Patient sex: M
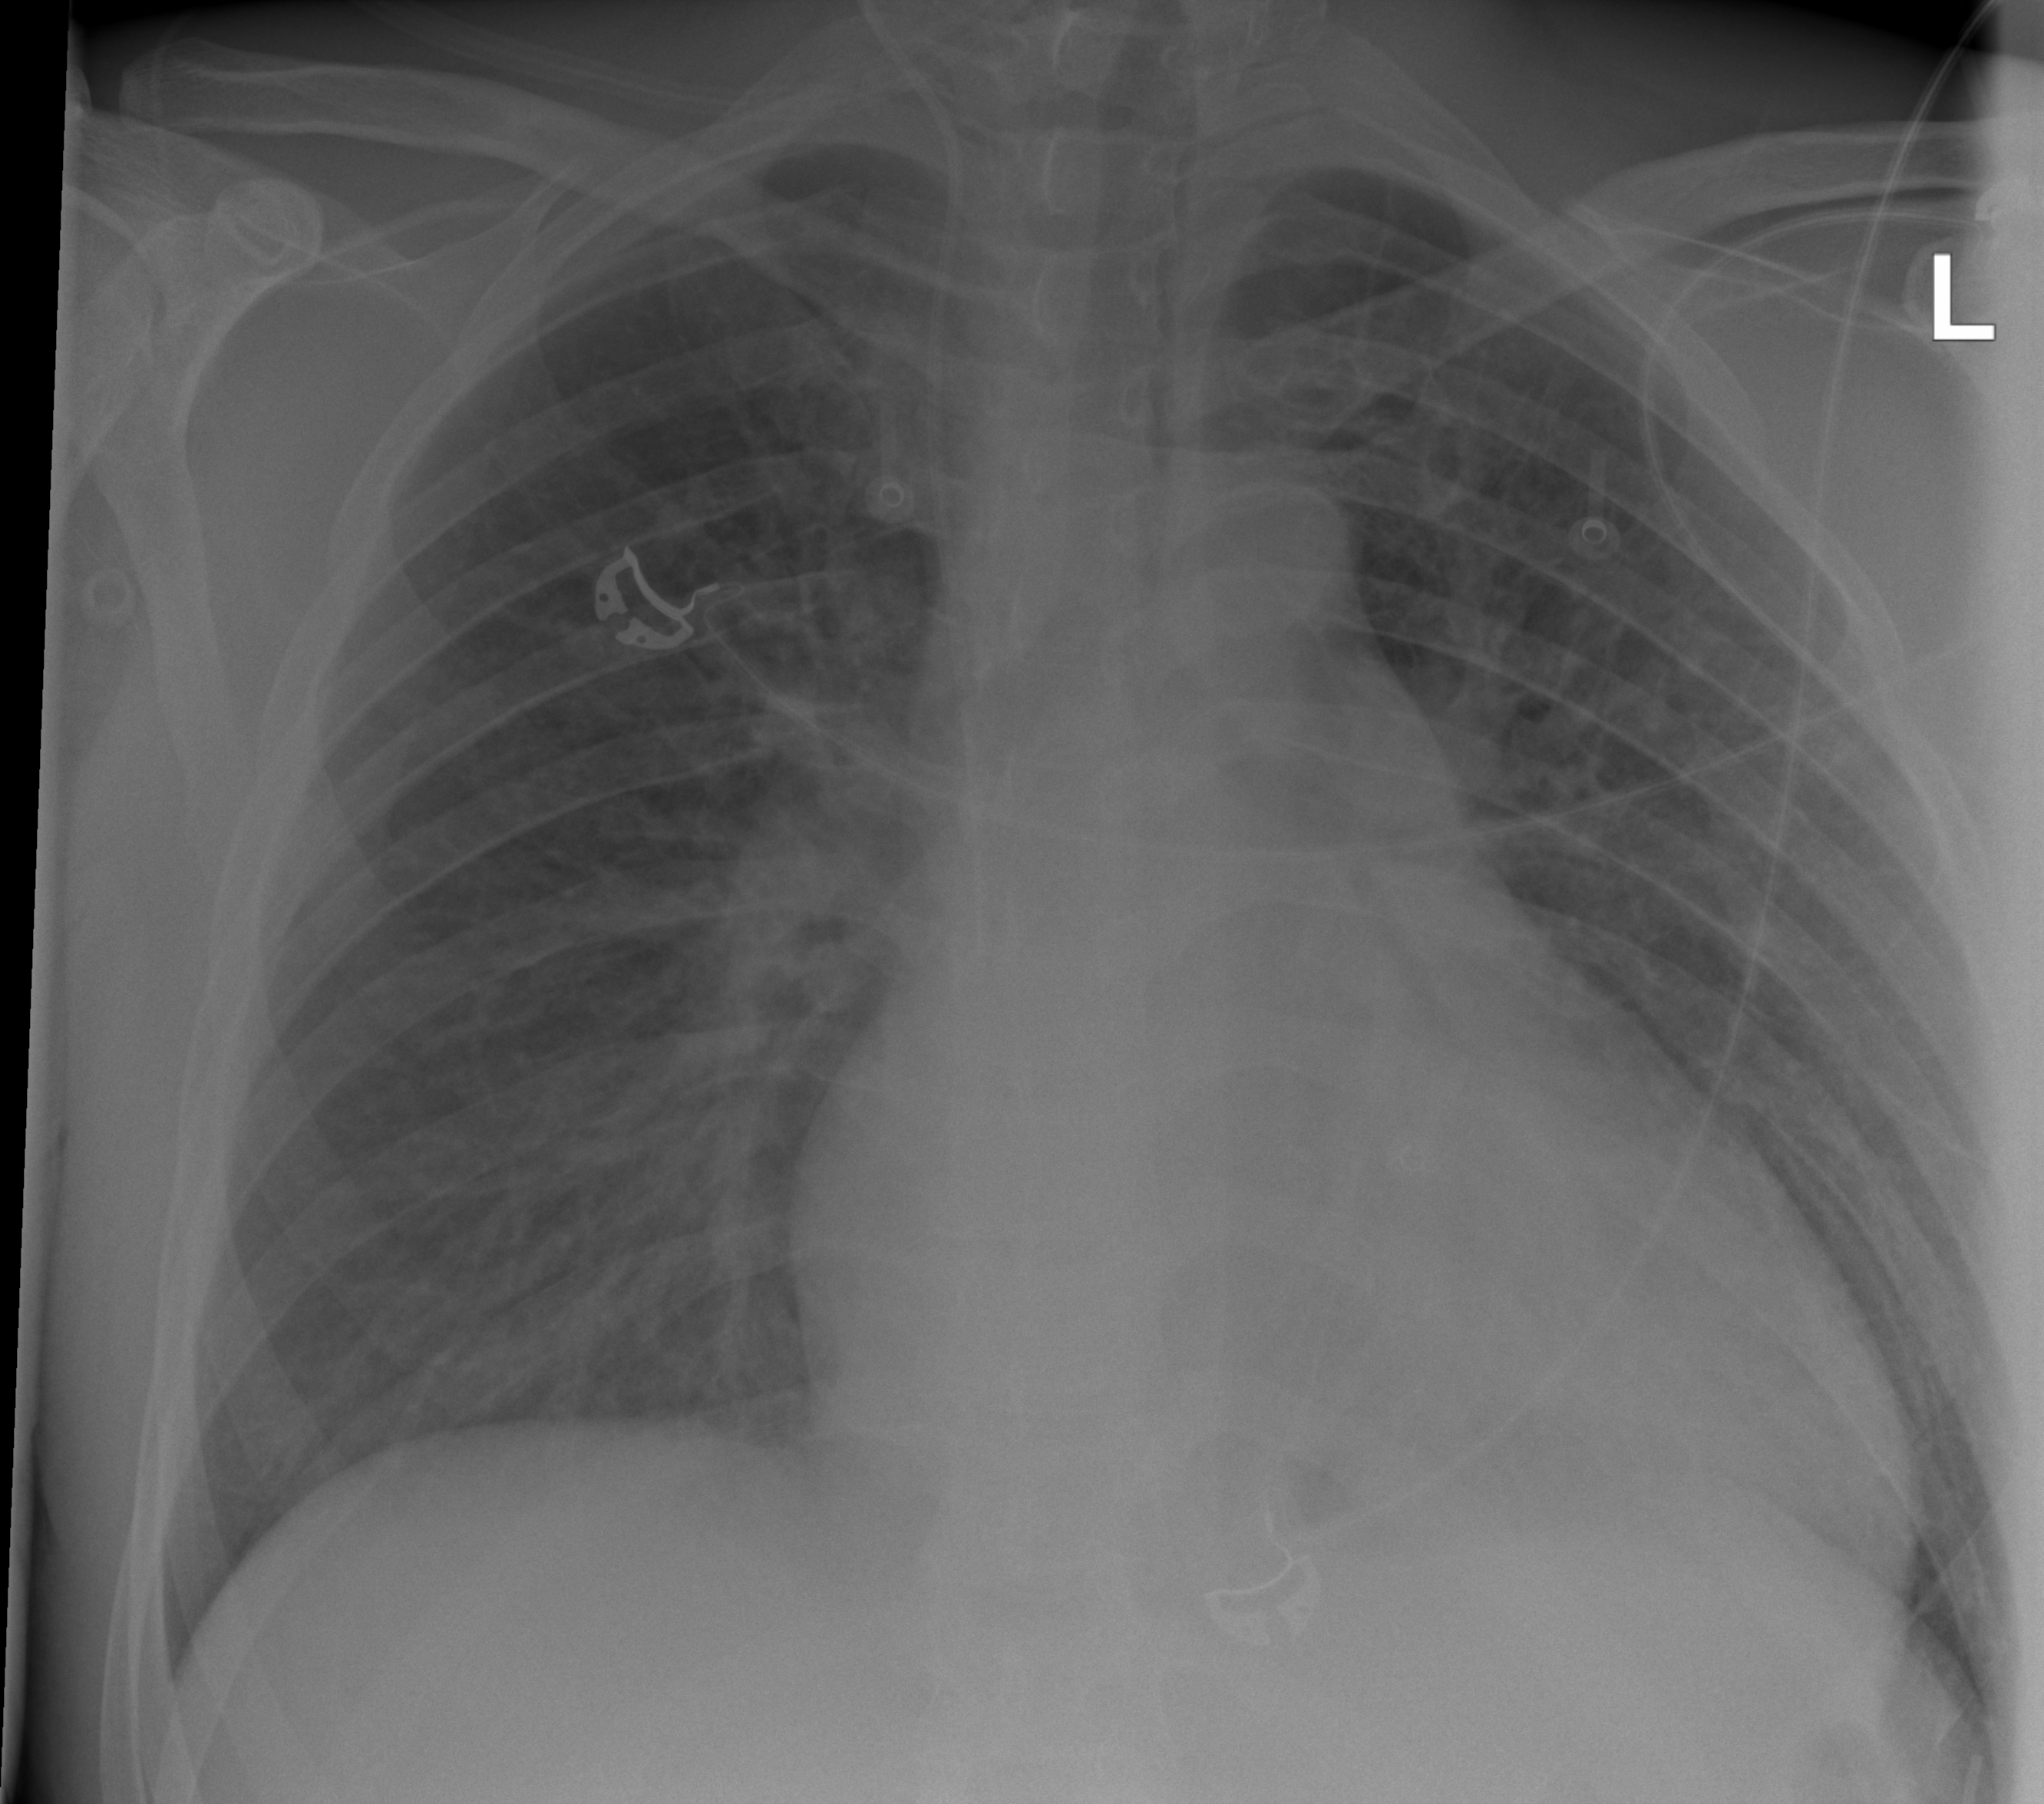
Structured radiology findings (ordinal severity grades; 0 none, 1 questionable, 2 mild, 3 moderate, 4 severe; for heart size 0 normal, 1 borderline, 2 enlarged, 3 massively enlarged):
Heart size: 2
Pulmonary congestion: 2
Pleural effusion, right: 0
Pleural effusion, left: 0
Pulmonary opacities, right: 2
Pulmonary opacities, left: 2
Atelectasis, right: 0
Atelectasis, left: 0